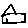
Label: house